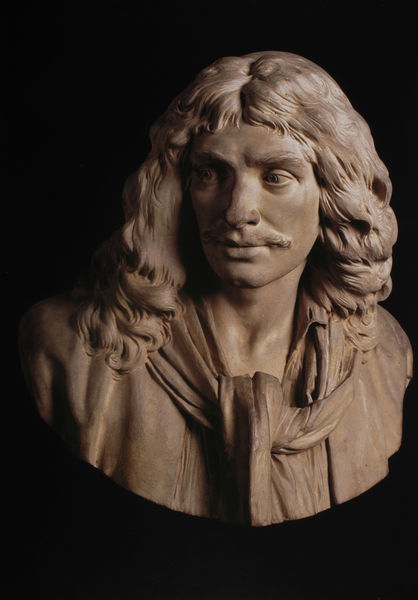
Titel: Molière
Künstler: Jean-Antoine Houdon
Standort: Orléans
Institution: Musée des Beaux-Arts
Schlagwörter: kopf, mann, schatten, weiß, ocker, braun, frankreich, frisur, haar, hintergrund, holz, licht, marmor, mund, nase, schwarz, stirn, blick, schal, tuch, bart, blond, hemd, jacke, jung, schnurrbart, augen, falten, gesicht, knoten, kragen, lang, rahmen, stein, bildnis, hals, portrait, porträt, auge, figur, haare, lange haare, mantel, augenbrauen, bruststück, haarpracht, kinn, lippen, locke, locken, mittelscheitel, scheitel, schulter, schultern, oval, rund, skulptur, statue, ton, lächeln, wangen, romantik, schnäuzer, hair, detail, grübchen, artiste, brauen, büste, foulard, halstuch, homme, manteau, moustache, pupillen, yeux, plastik, poliert, nachdenklich, schnauzbart, lächelnd, foto, fotografie, photographie, künstler, schnitzerei, photo, wellig, jüngling, halbprofil, sandstein, farbfoto, ponny, man, kinngrübchen, oberlippenbart, freundlich, bust, scarf, cheveux, geschlungen, franzose, bildhauer, boucles, chemise, sculpture, theatre, buste, visage, basalt, veste, schnurrbrat, langes haar, marbre, tête, écrivain, regard, adamsapfel, winckelmann, barts, longs, houdon, auteur, moliere, écharpe, cou, uagen, bouclé, terre cuite, moudt, comédien française, moustcahe, poquelin, jean-baptiste, pièces, +nase, cheveux longs, descartes, jean baptsite poquelin, ondules, stone art